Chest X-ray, AP view. Patient: 34 years old, sex M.
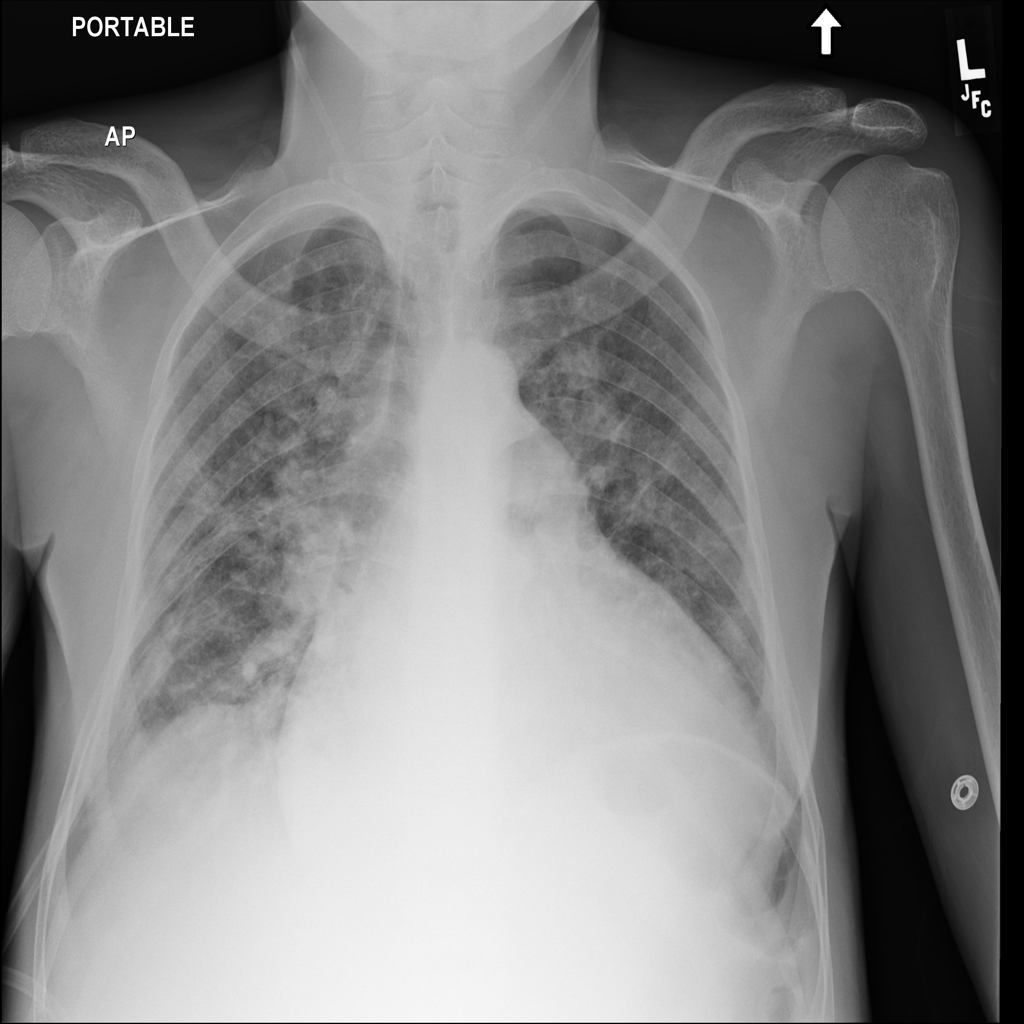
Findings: Edema, Effusion, Infiltration, Pneumonia